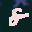
Label: 8